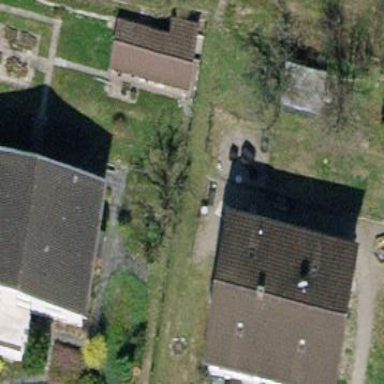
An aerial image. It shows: Detached building with gabled roof.